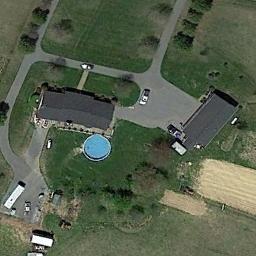
Label: residential